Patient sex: M
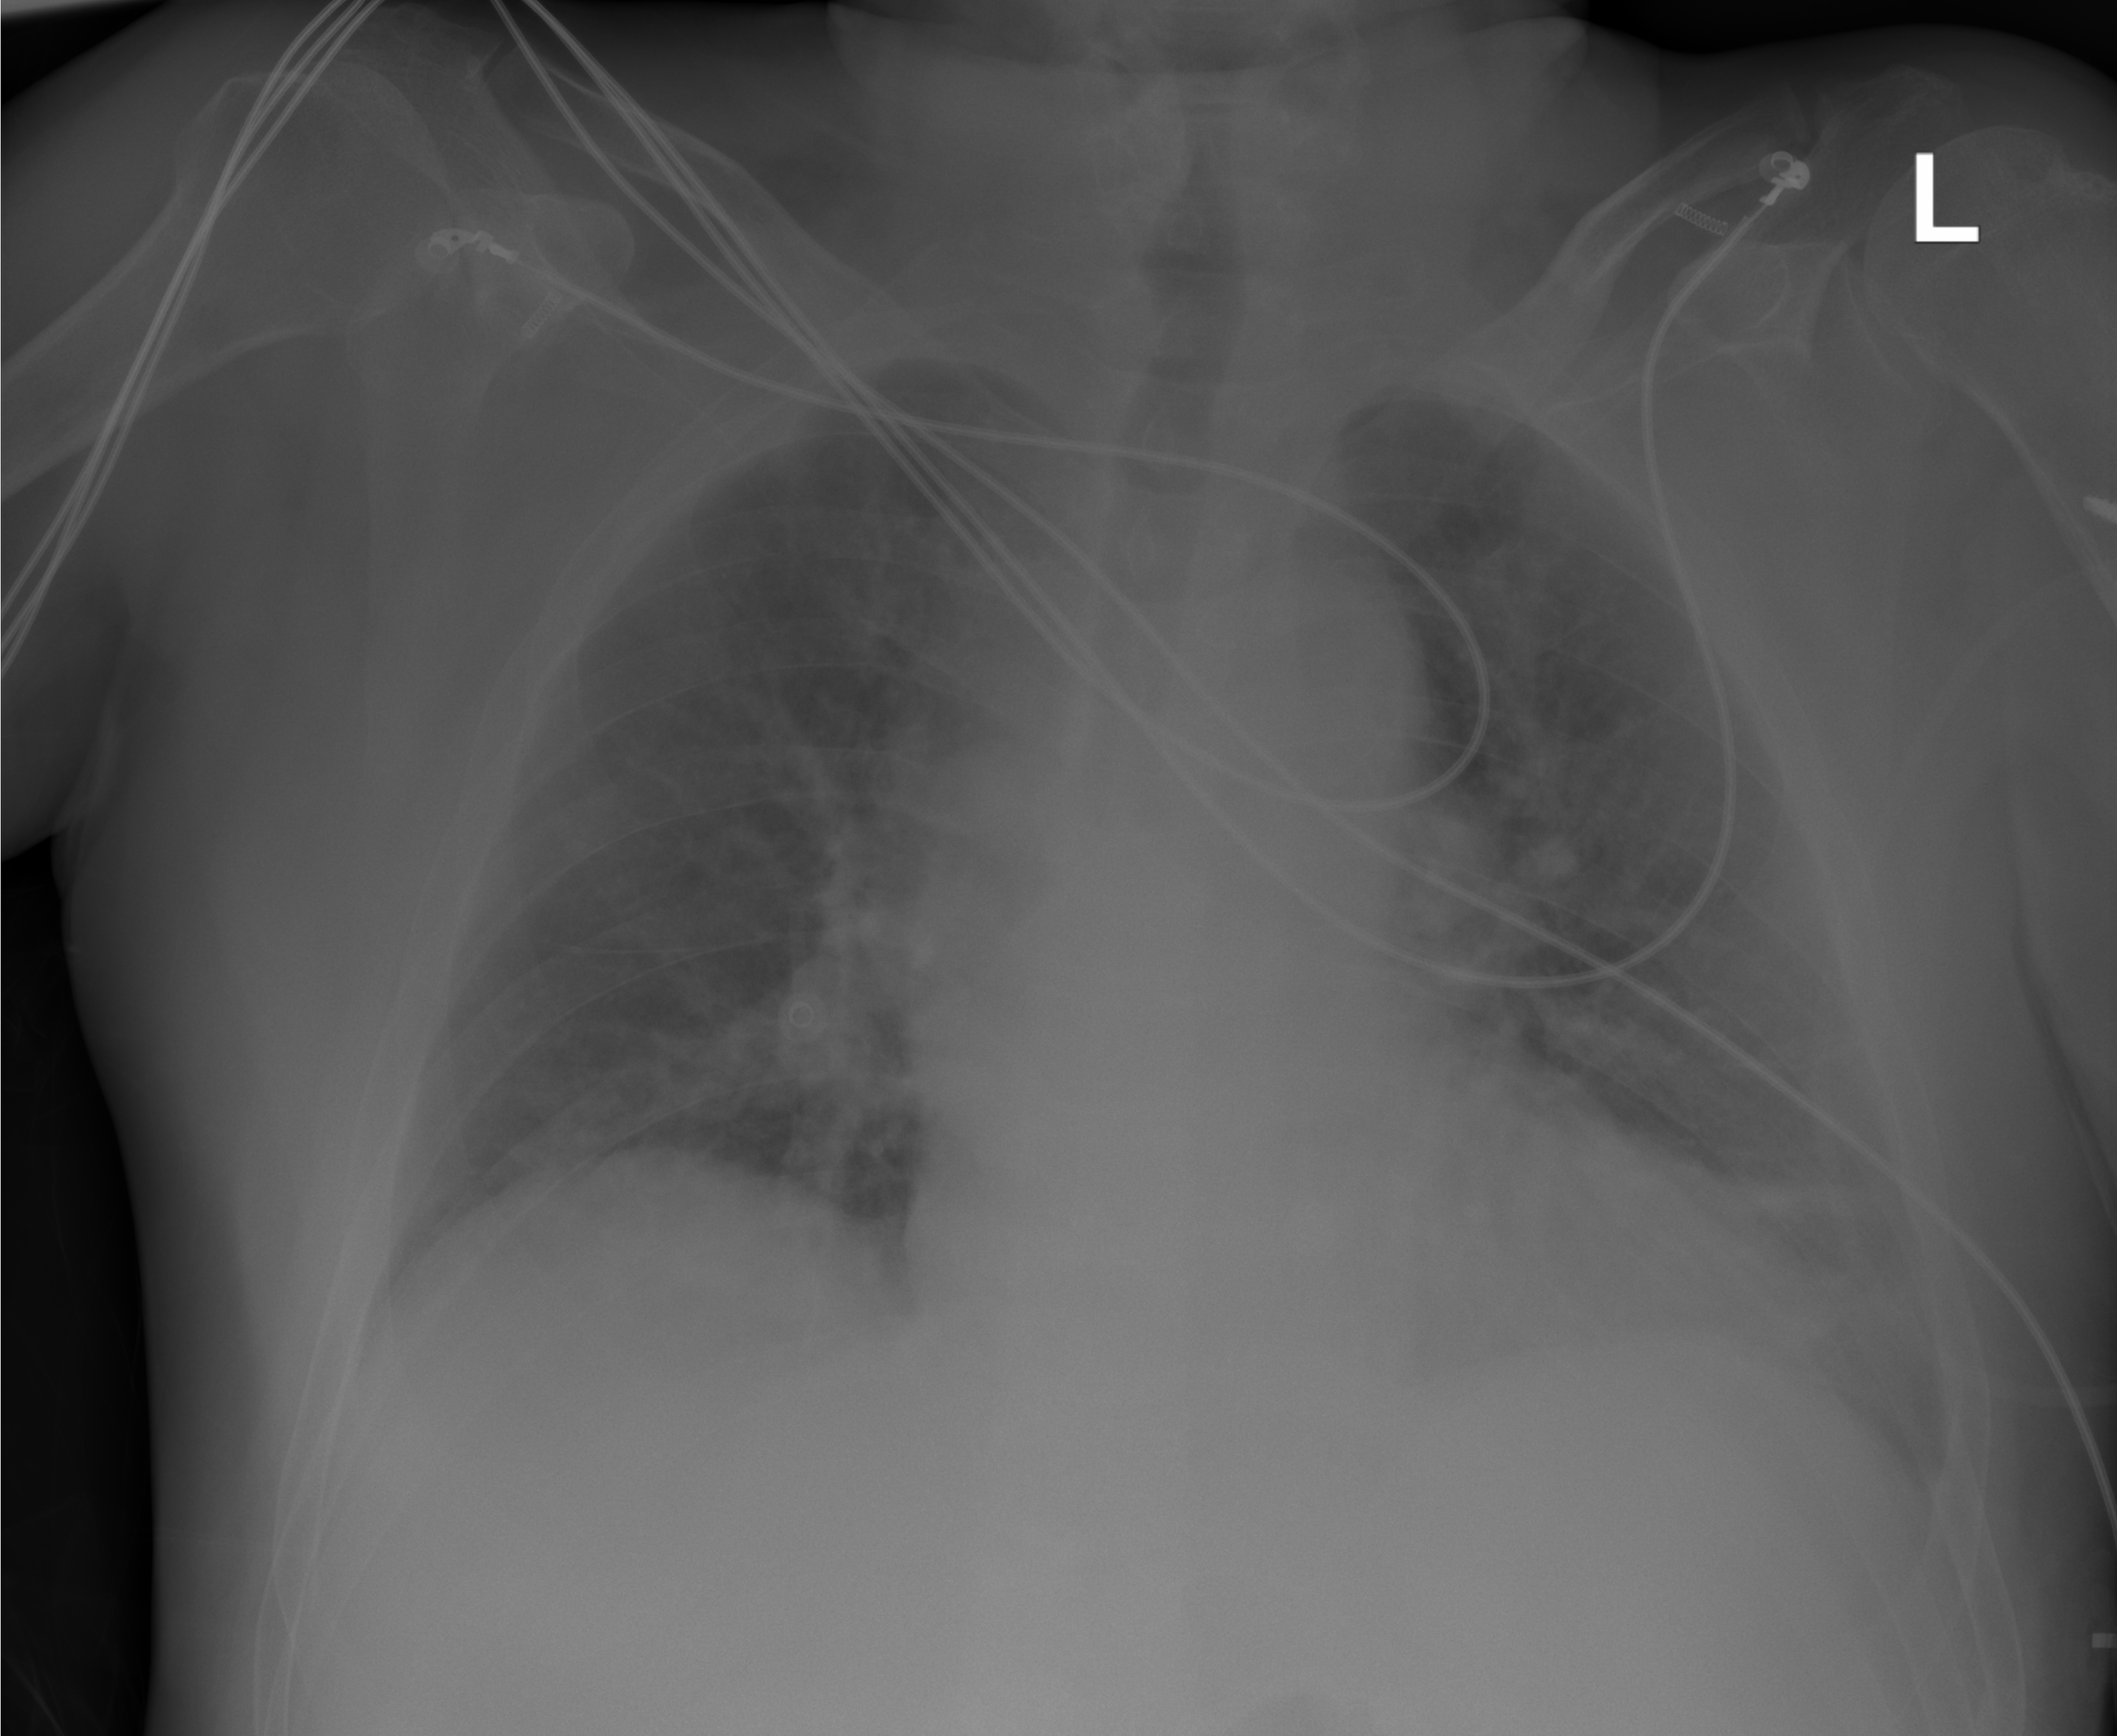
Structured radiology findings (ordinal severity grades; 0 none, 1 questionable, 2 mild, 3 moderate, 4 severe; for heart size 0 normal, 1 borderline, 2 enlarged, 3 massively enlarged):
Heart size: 3
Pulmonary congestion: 2
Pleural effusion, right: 0
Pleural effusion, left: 0
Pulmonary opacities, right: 0
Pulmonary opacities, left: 0
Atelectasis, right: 0
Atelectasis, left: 2